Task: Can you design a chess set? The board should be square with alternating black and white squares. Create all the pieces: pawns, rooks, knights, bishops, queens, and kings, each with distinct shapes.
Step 2300:
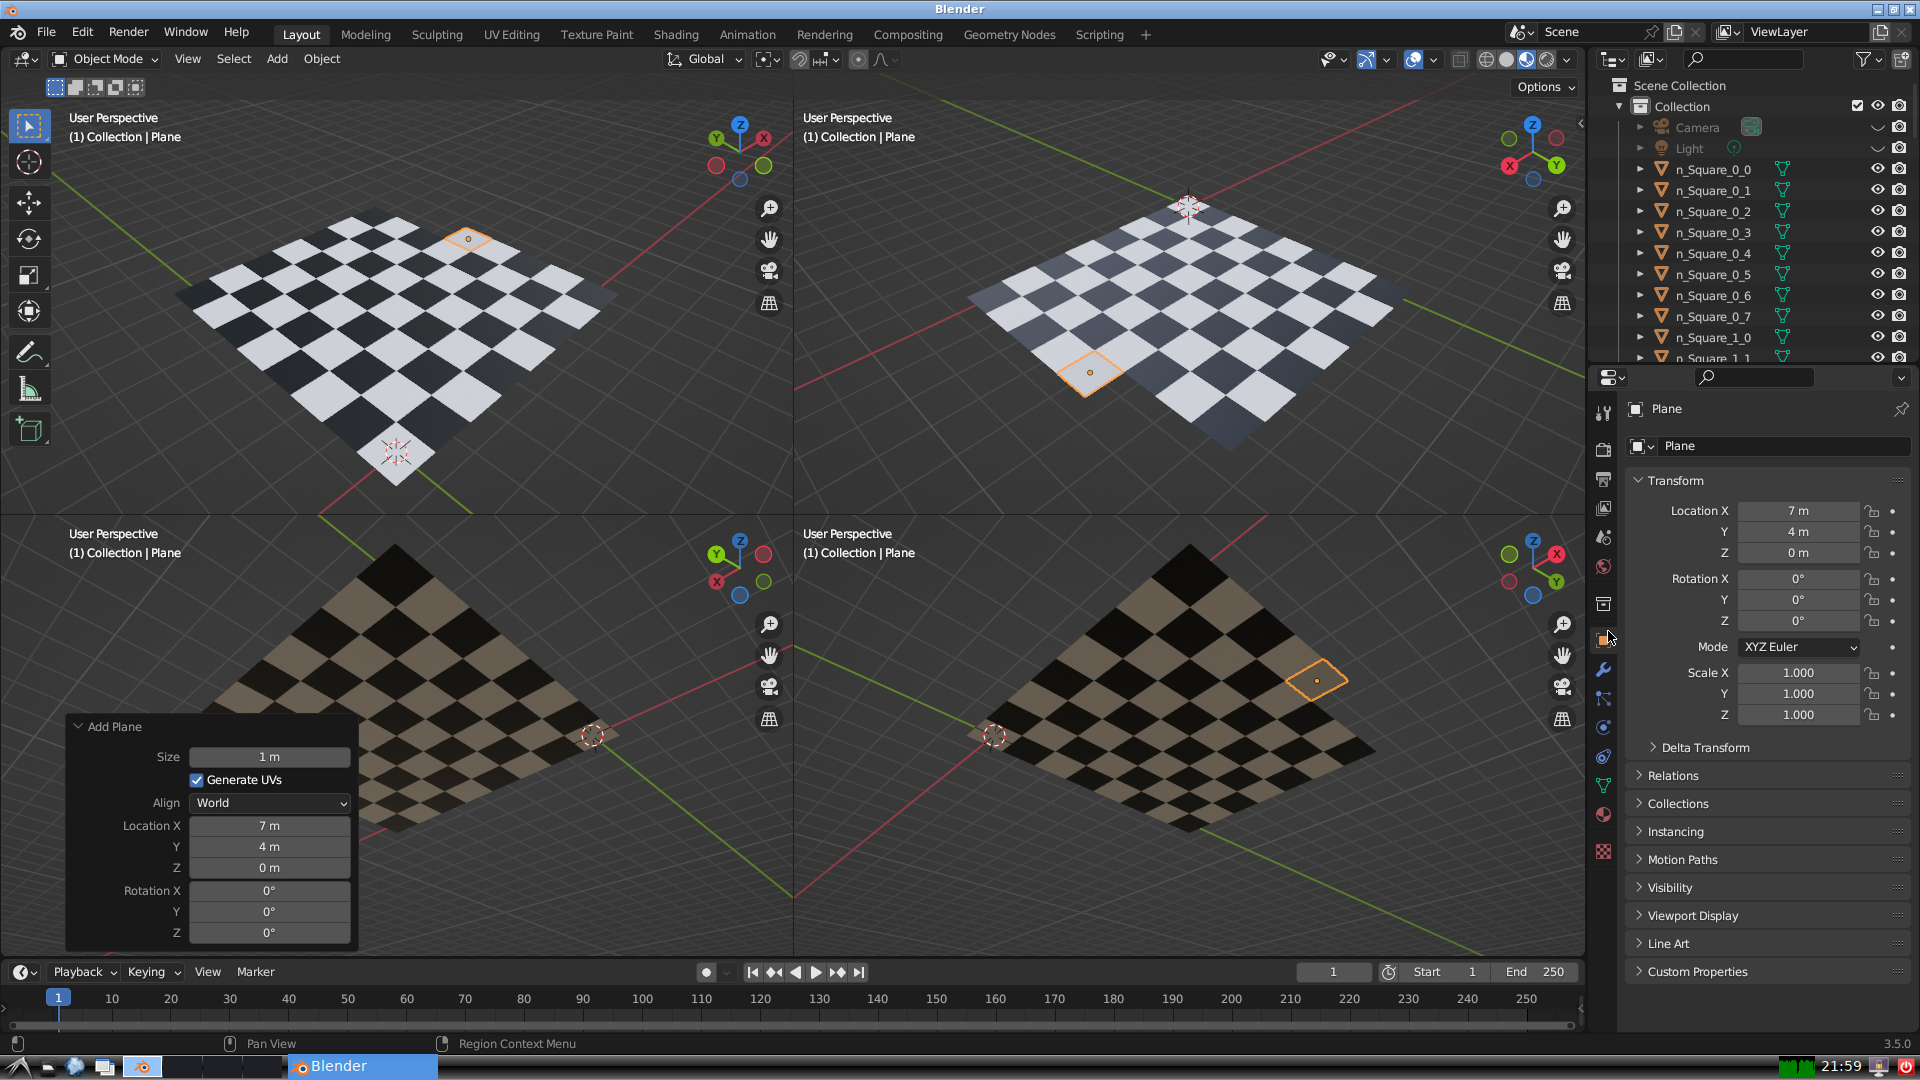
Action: {"mouse_move": [1732, 445]}